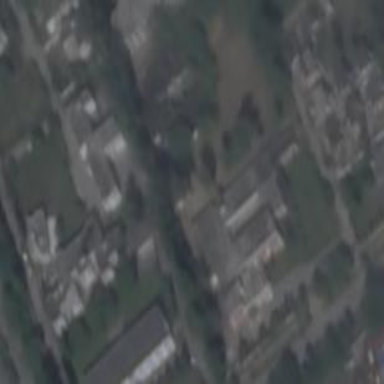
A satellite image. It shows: School.